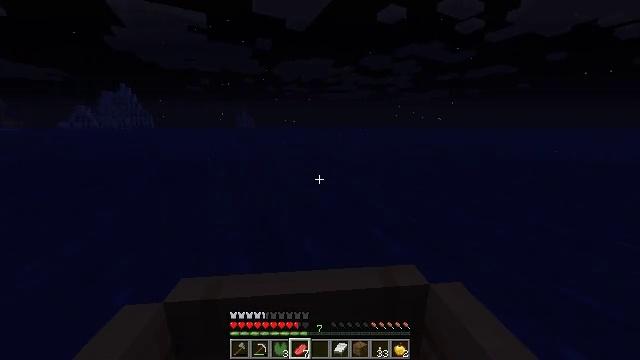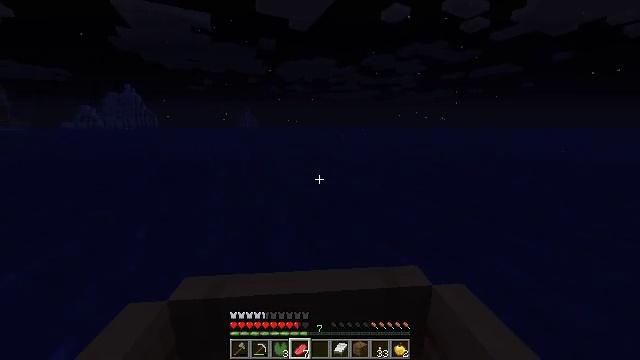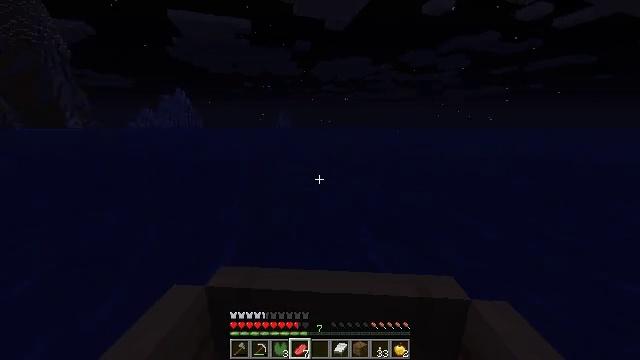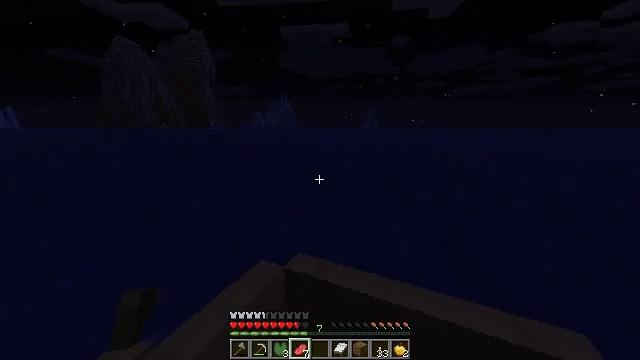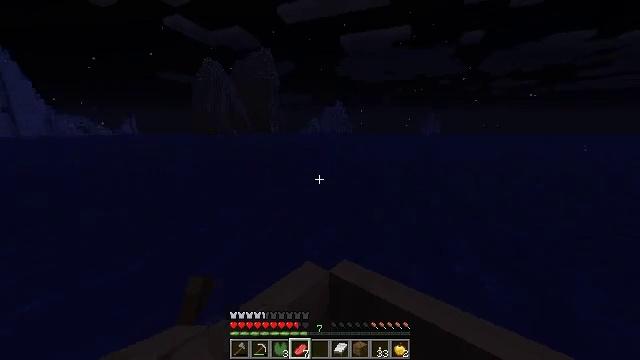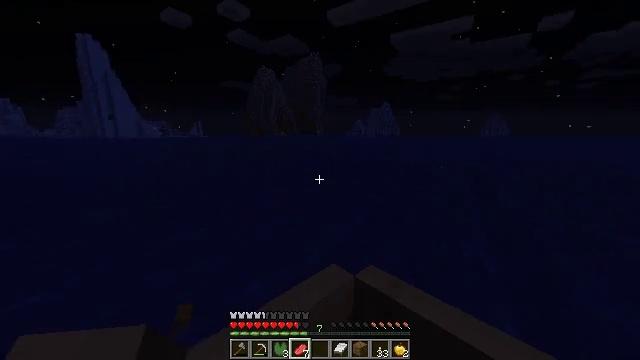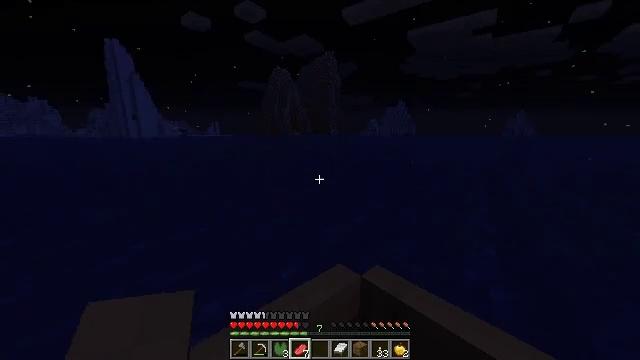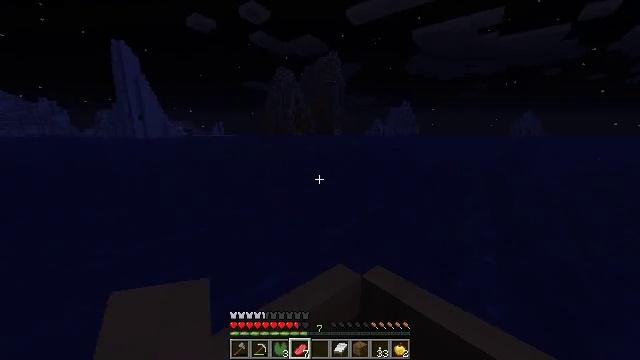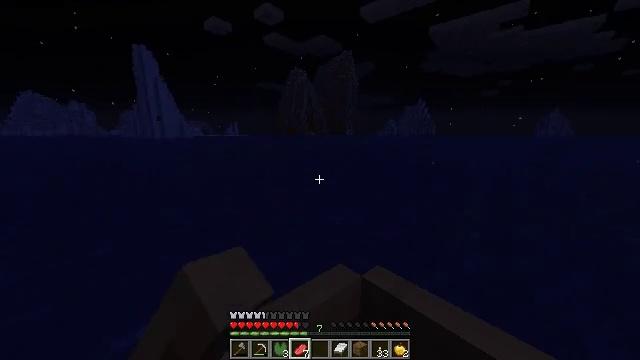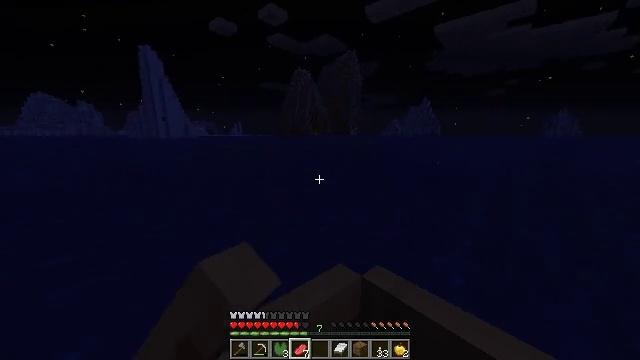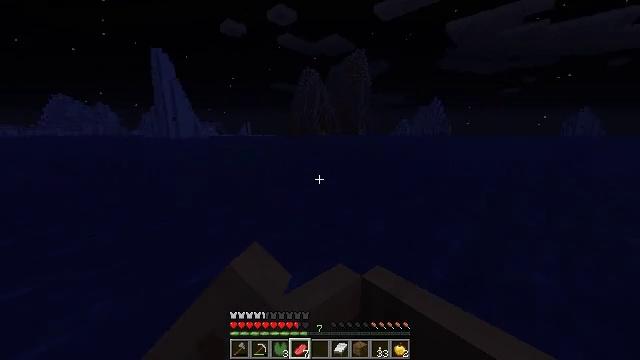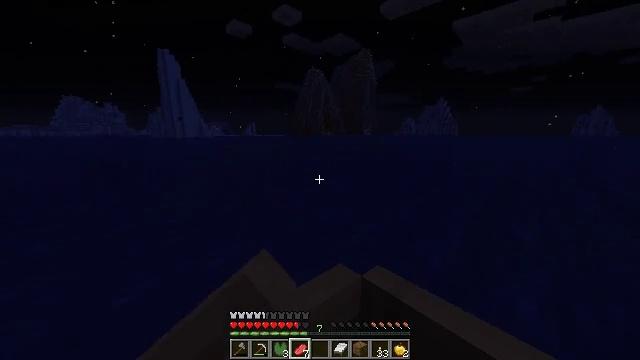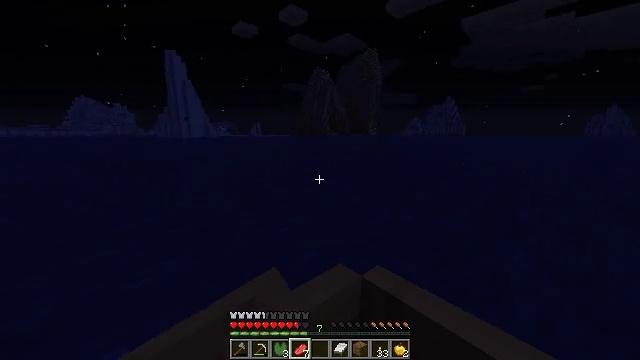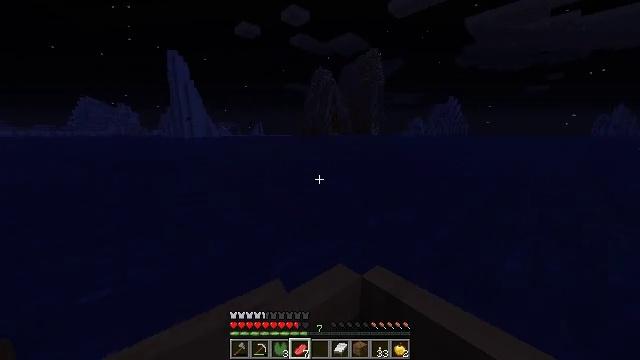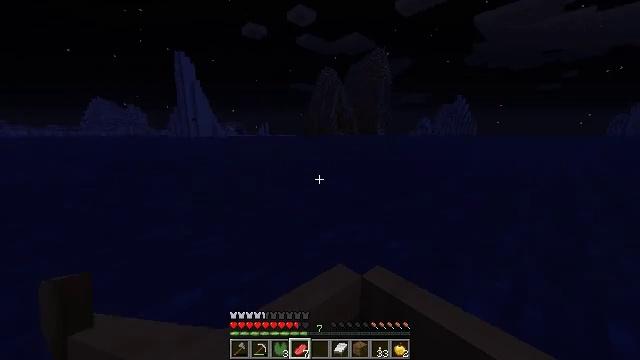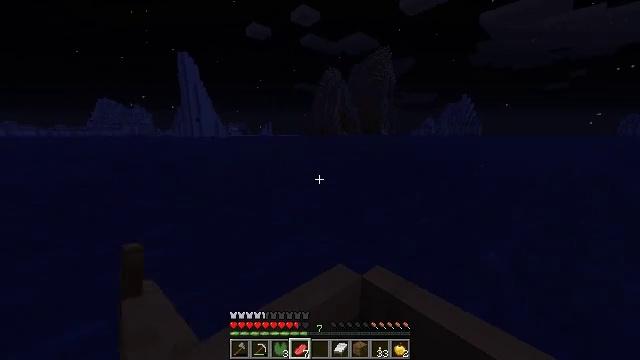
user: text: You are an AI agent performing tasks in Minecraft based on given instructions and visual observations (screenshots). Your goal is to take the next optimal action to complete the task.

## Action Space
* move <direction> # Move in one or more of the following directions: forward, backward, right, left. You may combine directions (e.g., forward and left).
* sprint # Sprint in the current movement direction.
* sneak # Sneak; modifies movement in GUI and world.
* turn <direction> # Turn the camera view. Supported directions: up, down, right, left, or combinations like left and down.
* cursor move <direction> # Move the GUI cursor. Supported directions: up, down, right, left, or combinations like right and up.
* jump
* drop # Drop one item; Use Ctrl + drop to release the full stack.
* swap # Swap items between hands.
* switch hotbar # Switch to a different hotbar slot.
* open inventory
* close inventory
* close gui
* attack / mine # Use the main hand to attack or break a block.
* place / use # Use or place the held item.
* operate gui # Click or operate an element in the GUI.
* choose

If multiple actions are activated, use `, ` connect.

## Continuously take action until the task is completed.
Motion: motion action
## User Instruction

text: Collect mossy stone bricks for building.
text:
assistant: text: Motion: move forward, sprint
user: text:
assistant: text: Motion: move forward and move left, sprint, turn left
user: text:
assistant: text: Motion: move forward and move left, sprint, turn left
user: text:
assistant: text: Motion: move forward and move left, sprint, turn left and up
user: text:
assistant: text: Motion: move forward, sprint, turn left
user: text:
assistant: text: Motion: move forward, sprint, turn left
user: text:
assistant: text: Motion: move forward, sprint
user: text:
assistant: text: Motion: move forward, sprint
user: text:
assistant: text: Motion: move forward, sprint
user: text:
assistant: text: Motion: move forward, sprint
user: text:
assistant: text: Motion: move forward, sprint
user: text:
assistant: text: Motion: move forward, sprint
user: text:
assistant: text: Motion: move forward, sprint
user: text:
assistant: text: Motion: move forward, sprint
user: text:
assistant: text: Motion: move forward, sprint
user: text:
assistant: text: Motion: move forward, sprint
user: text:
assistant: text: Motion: move forward, sprint
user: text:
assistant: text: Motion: move forward, sprint
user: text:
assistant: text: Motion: move forward, sprint
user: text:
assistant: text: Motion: move forward, sprint
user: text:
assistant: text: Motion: move forward, sprint
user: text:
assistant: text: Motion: move forward, sprint
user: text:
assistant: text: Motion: move forward, sprint, turn left
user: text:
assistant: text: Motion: move forward, sprint, turn left
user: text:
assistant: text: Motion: move forward, sprint, turn left
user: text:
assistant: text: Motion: move forward, sprint, turn left
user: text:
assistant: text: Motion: move forward, sprint, turn left
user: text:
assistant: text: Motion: move forward, sprint
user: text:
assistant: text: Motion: move forward, sprint
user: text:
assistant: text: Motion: move forward, sprint